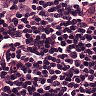
Metastatic tissue present: no